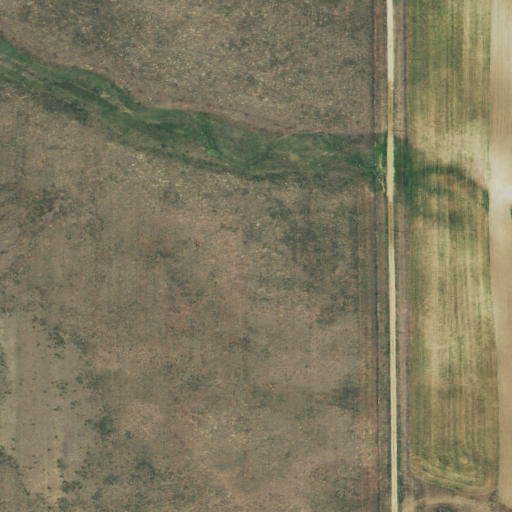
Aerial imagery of plain(s) in Montana named Coombs Flat containing shrub, grassland, cultivated crops, and open development